Question: I have created a script that updates a google form via google sheets. I need this to be administered by other staff.
There are multiple functions but they all are identical to the screenshot below, just editing different parts of the form.
Is anyone able to give me some advice so other staff can use these functions too?
PS. I have the functions tied to a "button" (image) on the google sheet.

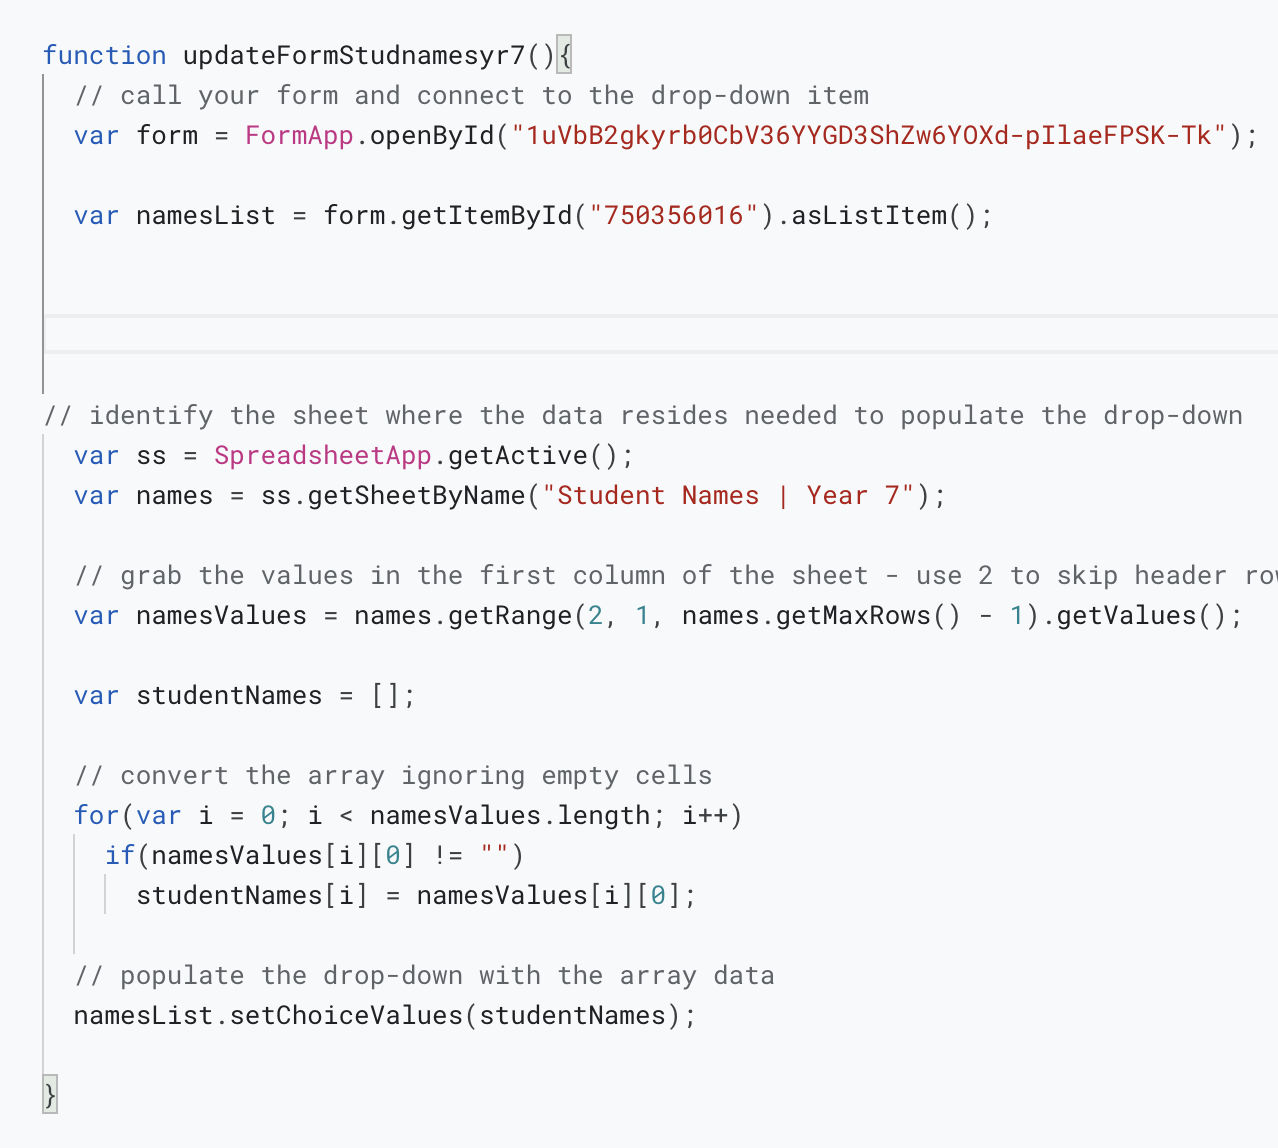
Answer: In order to be able to run a function by clicking a button (image) from a script contained by a spreadsheet, the users should be spreadsheet editors.
In order to be able to modify a form, users should be form editors.
Conclusion
Share the spreadsheet and the form as editors with the users that have to run a bounded script to edit the respective form.